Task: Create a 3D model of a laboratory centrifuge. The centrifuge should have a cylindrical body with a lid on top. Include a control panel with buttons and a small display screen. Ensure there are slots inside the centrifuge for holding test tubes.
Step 562:
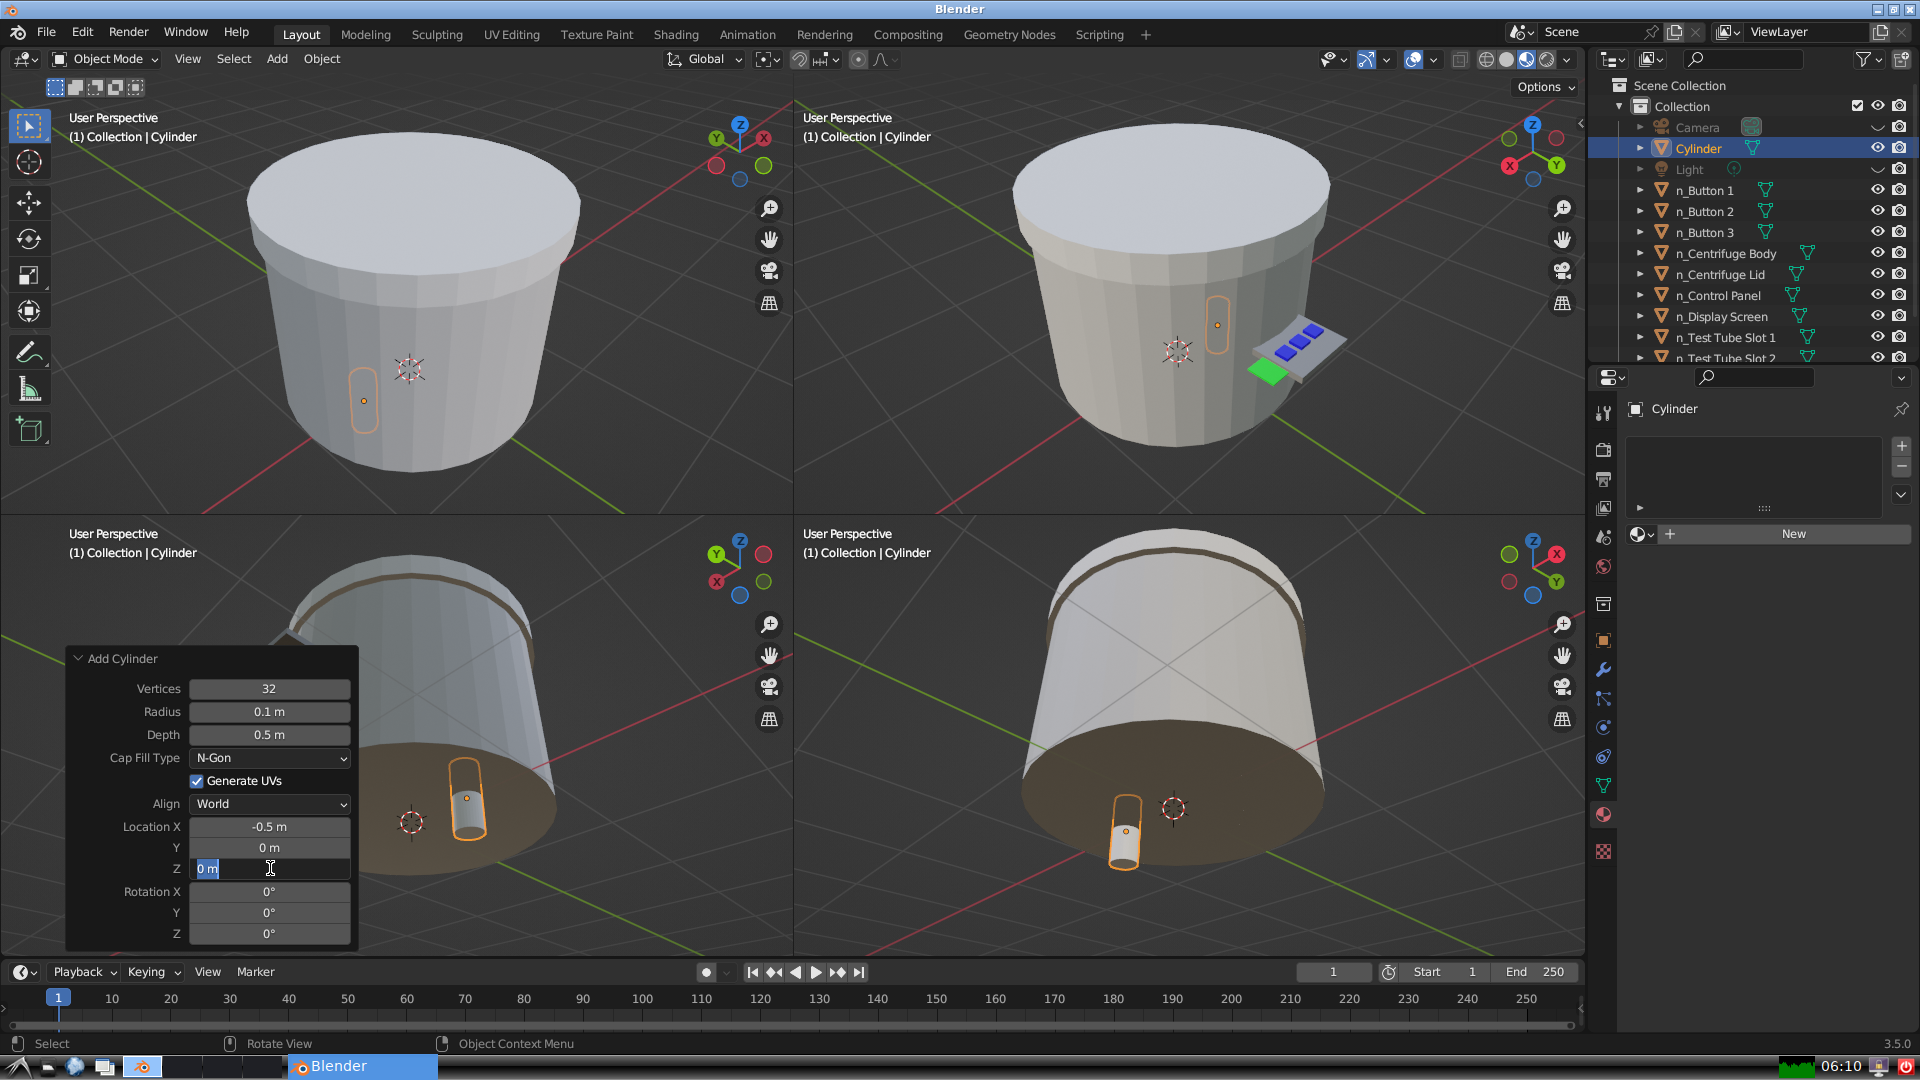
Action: input_text: 0.25